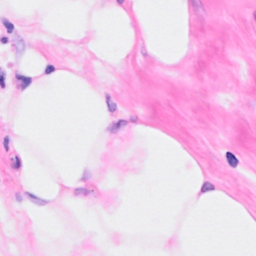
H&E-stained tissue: Breast